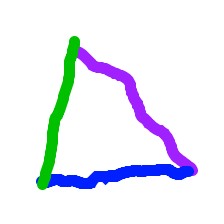
Shape: triangle